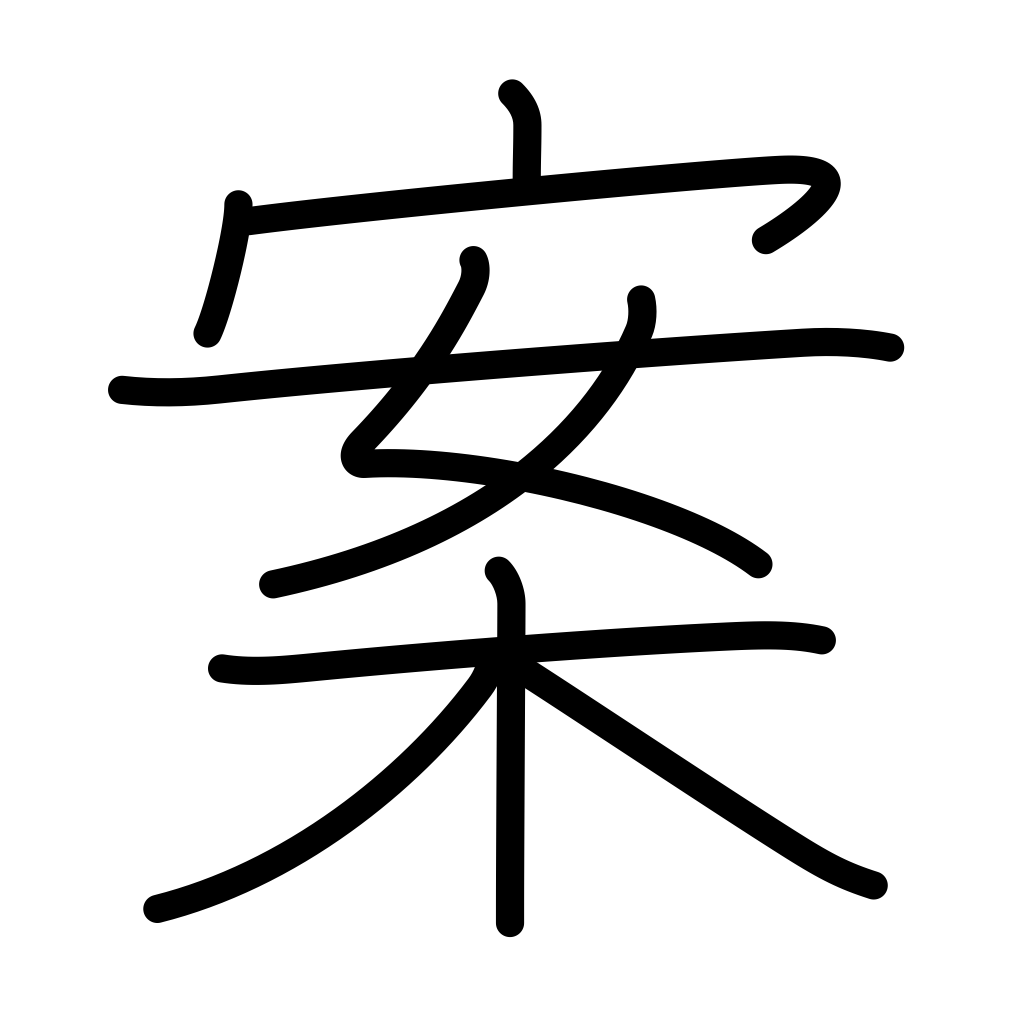
Meaning: plan, suggestion, draft, ponder, fear, proposition, idea, expectation, worry, table, bench